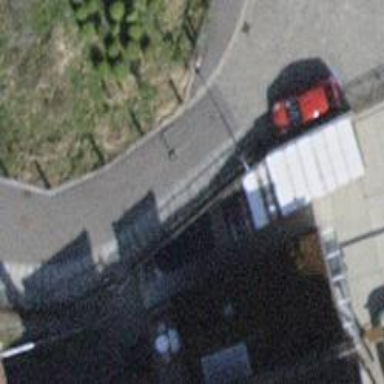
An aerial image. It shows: Bollard.